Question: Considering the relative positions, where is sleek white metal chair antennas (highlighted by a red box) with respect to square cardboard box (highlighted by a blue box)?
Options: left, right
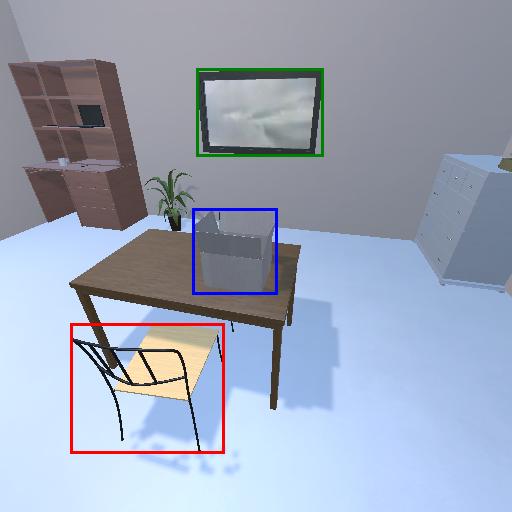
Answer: left